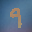
Label: 9